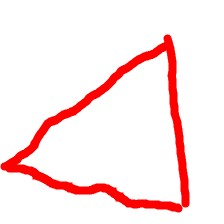
Shape: triangle